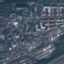
Land use / land cover: Residential